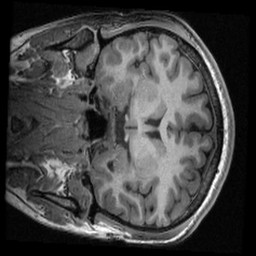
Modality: T1w
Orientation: coronal
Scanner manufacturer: ge
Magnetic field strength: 3 T
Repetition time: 0.00764 s
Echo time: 0.002928 s